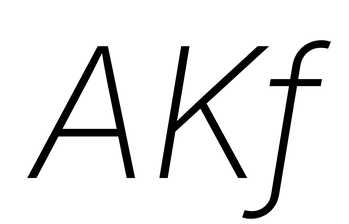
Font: Inter-Italic_ExtraLight_Italic